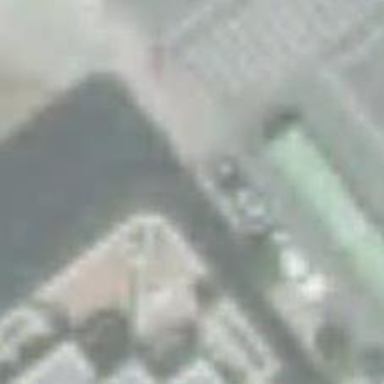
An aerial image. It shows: Fast food establishment.